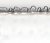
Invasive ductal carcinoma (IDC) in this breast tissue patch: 0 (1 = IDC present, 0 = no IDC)